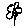
Label: flower